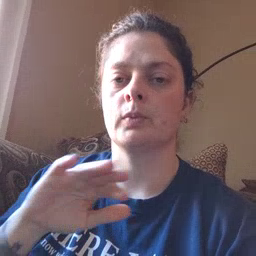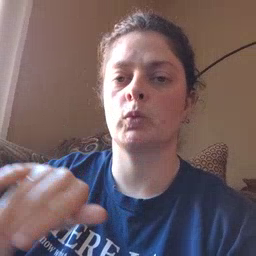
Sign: pool